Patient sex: M
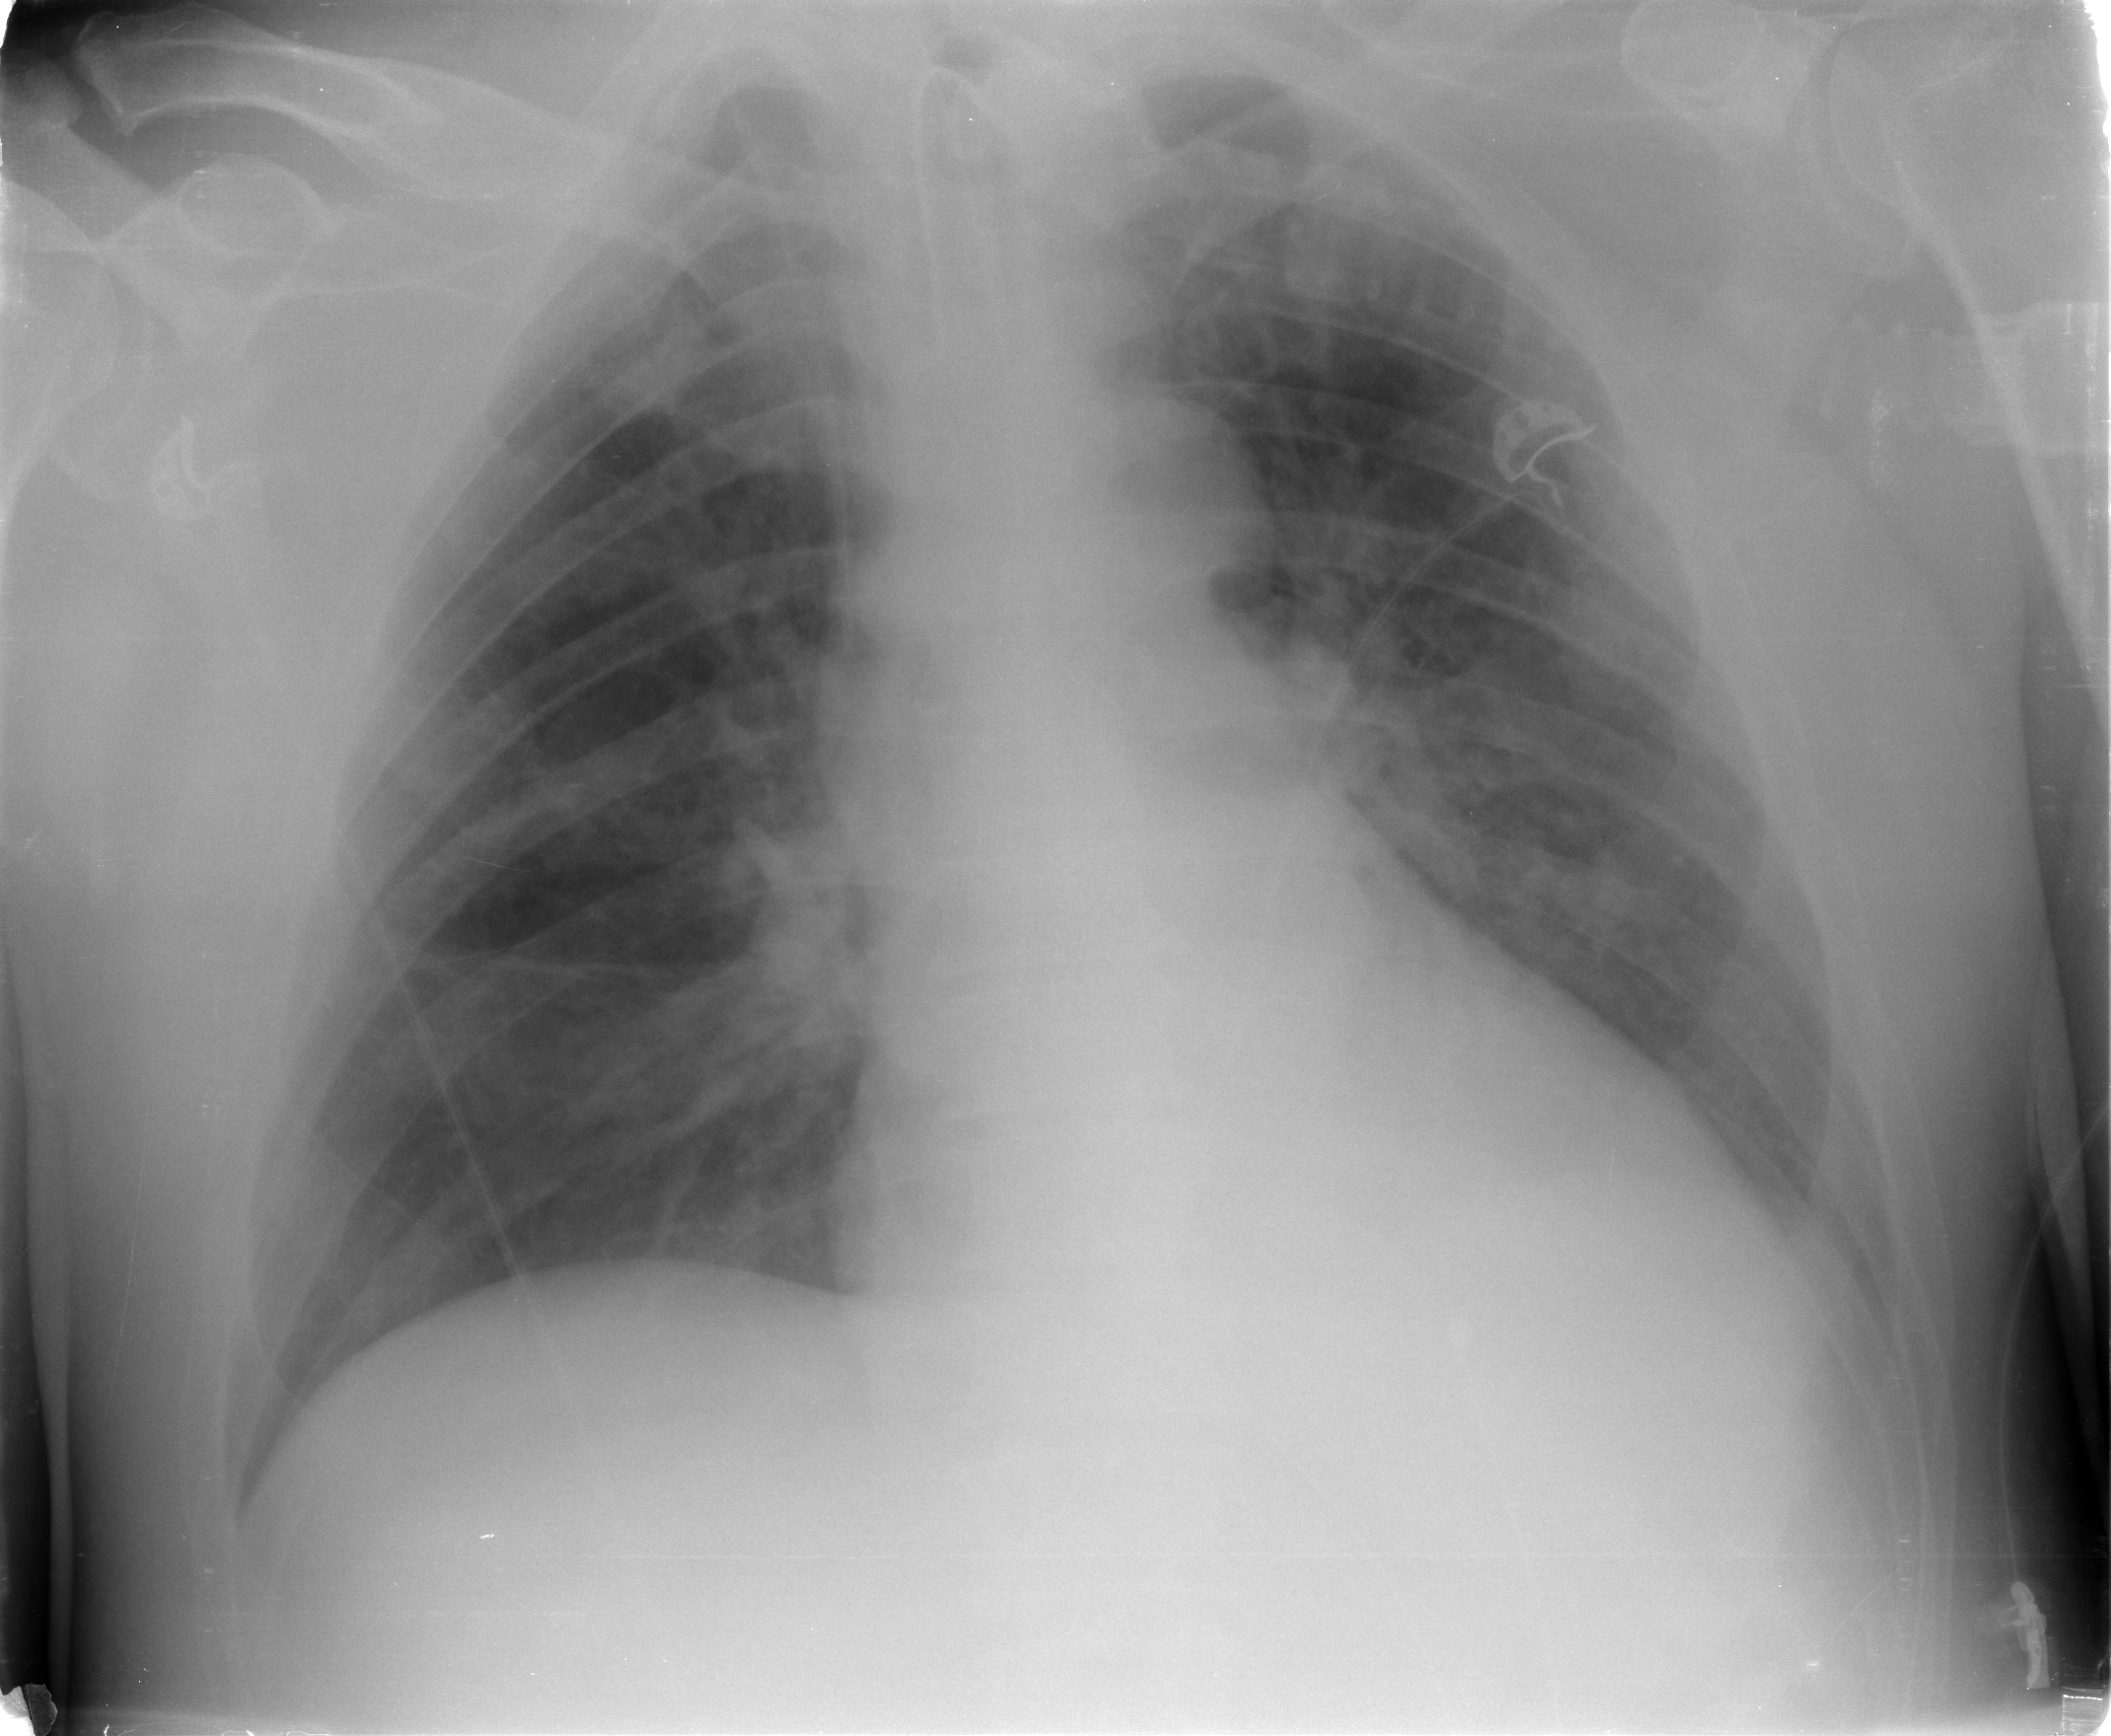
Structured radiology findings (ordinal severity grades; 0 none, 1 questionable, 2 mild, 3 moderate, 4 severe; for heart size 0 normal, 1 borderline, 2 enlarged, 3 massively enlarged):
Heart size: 3
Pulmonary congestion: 2
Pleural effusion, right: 0
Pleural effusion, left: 2
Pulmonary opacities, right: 0
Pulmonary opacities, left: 2
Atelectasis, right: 0
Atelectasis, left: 2